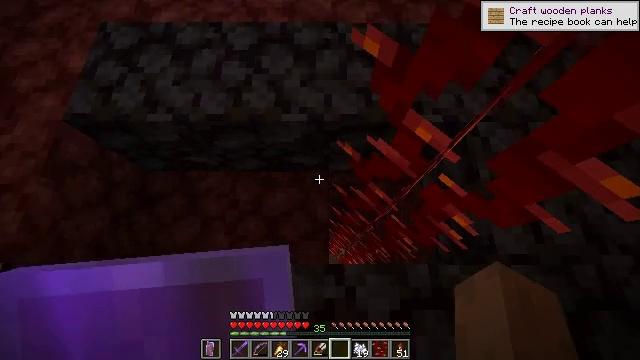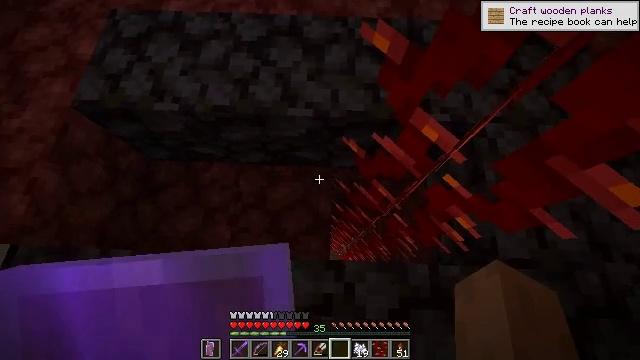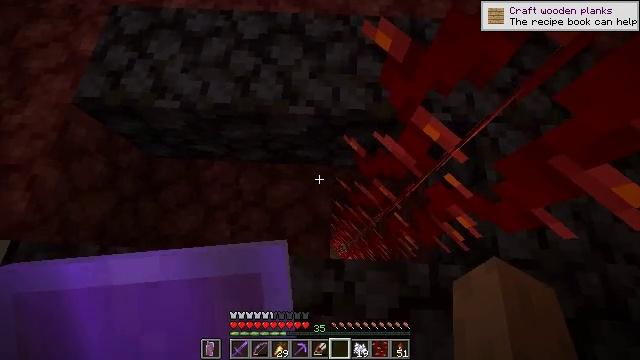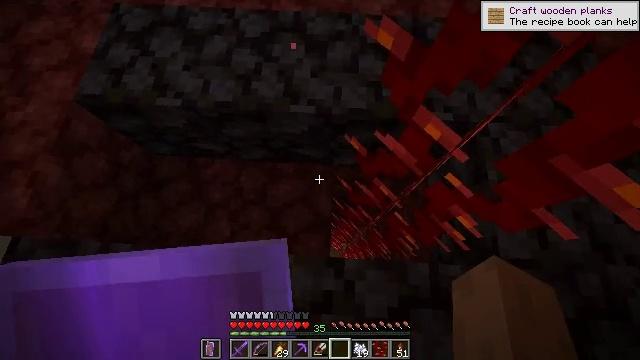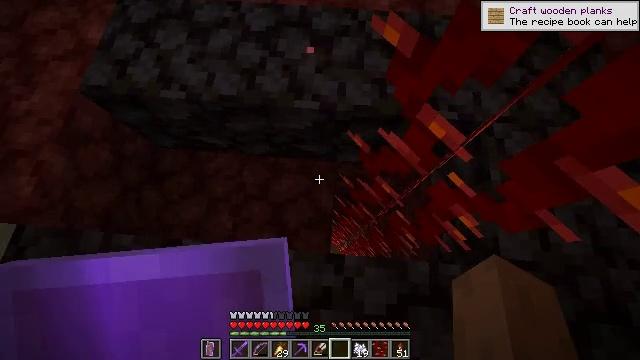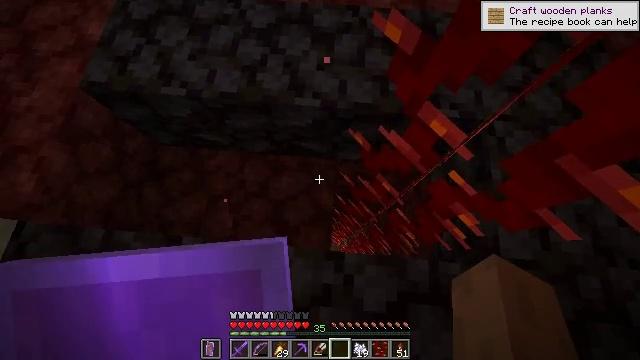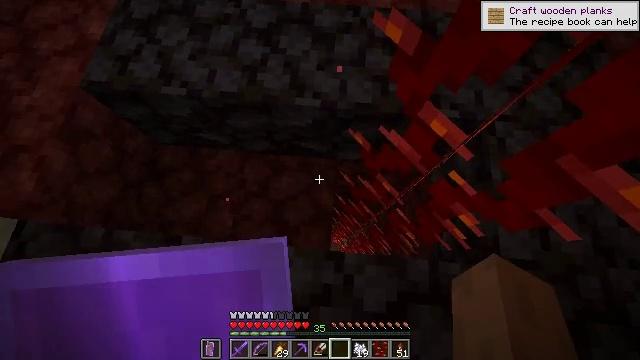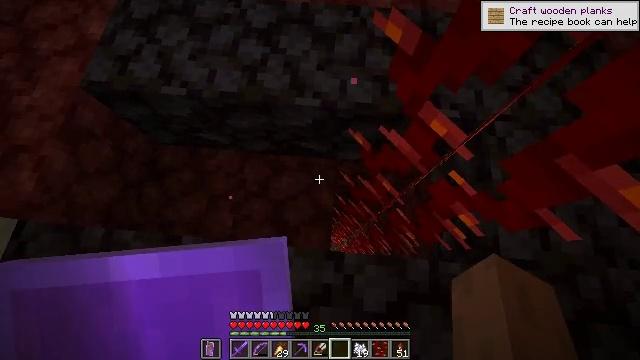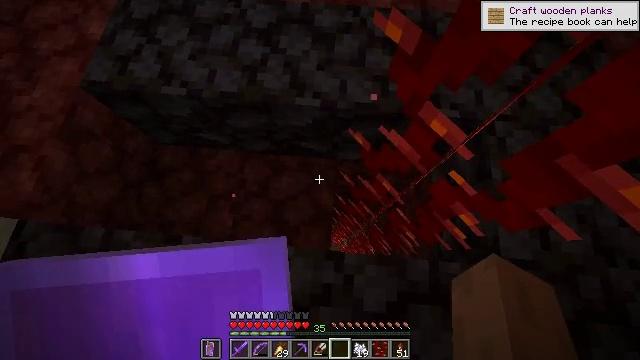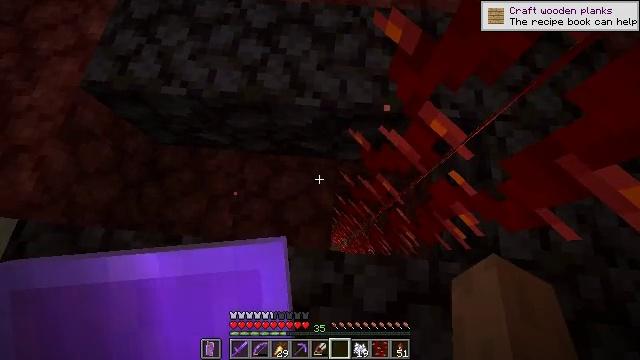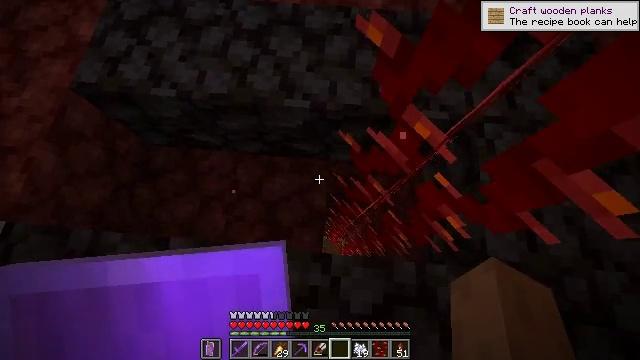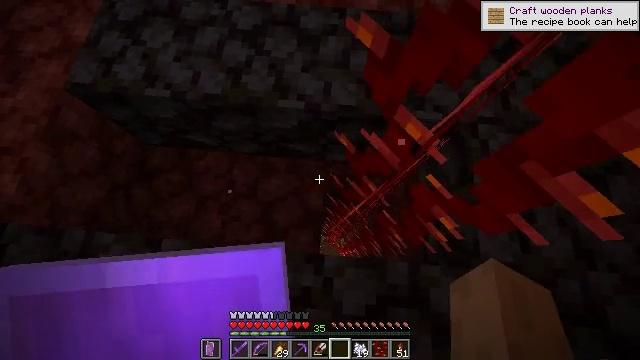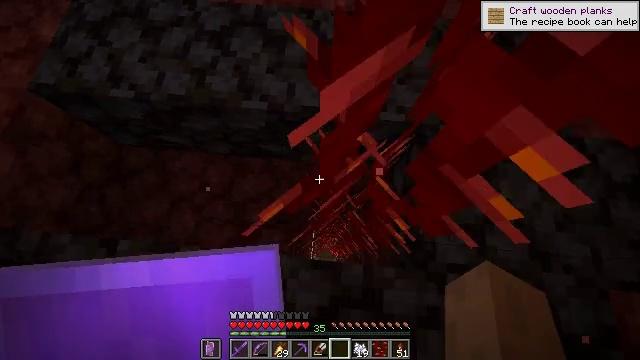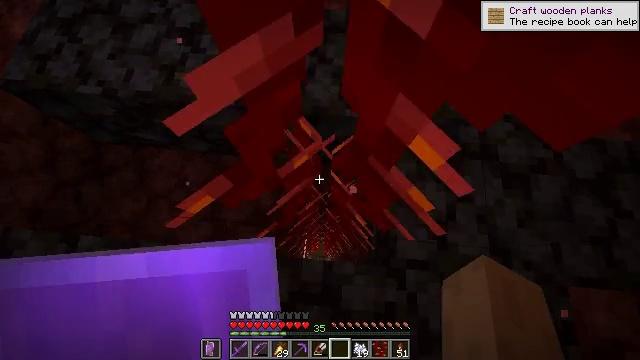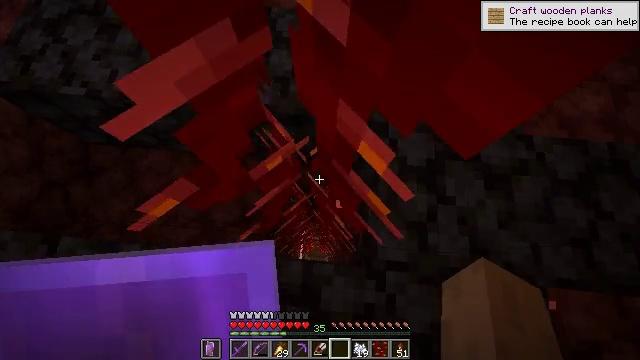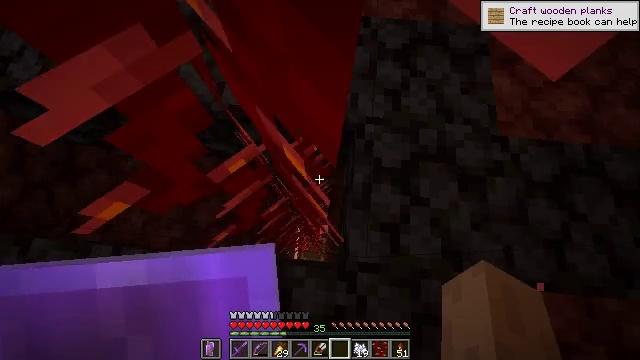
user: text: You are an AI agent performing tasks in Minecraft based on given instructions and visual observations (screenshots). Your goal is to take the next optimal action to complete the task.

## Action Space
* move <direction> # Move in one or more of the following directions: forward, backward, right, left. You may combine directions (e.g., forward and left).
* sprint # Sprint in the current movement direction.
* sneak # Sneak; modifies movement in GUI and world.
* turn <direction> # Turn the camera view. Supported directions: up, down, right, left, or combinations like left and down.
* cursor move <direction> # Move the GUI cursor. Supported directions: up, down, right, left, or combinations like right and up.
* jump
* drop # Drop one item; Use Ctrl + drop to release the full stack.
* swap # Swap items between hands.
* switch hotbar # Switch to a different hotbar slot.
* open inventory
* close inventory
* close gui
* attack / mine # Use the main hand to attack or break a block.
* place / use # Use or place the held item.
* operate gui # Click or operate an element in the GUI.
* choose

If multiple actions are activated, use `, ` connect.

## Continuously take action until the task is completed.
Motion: motion action
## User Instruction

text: Collect weeping vines in the Nether.
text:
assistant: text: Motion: turn left and down
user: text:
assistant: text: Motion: no_op
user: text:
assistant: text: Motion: no_op
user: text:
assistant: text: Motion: turn left
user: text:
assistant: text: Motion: no_op
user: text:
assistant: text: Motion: no_op
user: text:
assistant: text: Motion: no_op
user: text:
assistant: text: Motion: no_op
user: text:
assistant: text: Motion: no_op
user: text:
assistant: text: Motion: move right
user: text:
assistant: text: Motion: move right
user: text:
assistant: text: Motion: move right
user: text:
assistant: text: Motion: move right
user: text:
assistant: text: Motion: move right
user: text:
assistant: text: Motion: no_op
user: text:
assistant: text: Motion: no_op
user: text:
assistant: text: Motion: no_op
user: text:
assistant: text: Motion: no_op
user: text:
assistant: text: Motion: no_op
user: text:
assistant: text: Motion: no_op
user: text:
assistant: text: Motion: no_op
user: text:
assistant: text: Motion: no_op
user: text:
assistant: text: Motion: no_op
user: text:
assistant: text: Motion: no_op
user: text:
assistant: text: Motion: no_op
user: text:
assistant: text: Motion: no_op
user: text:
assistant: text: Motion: no_op
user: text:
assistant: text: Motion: no_op
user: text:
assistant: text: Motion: no_op
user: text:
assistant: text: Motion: no_op